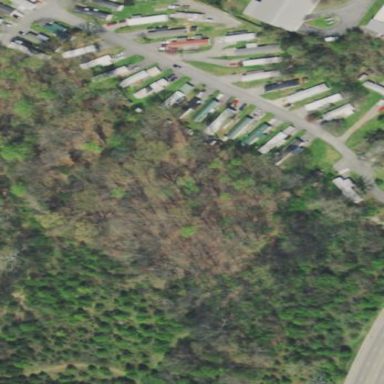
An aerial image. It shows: Residential area designated as trailer park.